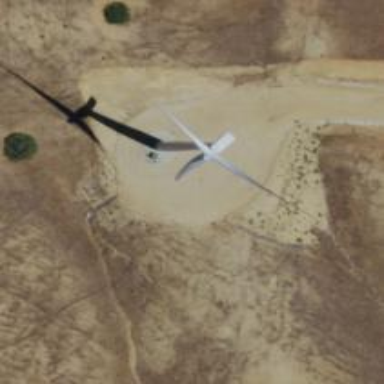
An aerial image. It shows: Wind generator powered by wind. The generator type is horizontal axis and it uses wind turbines.